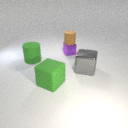
large green rubber cube in front of large gray metal cube